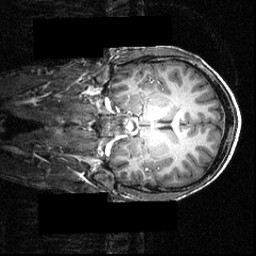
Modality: T1w
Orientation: coronal
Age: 21
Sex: male
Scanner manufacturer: siemens
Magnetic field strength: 3.951 T
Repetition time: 1.5 s
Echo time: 0.00335 s